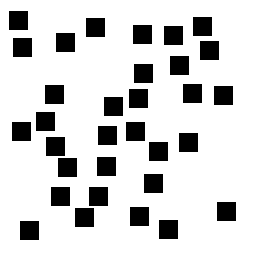
Squares: 32
Triangles: 0
Stars: 0
Total shapes: 32